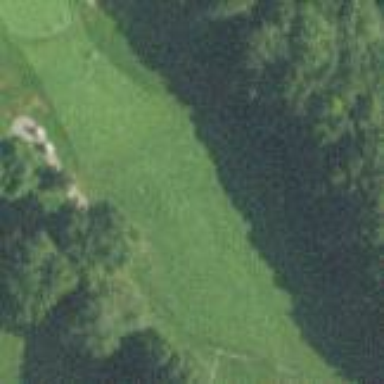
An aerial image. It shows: Golf fairway surrounded by grass.